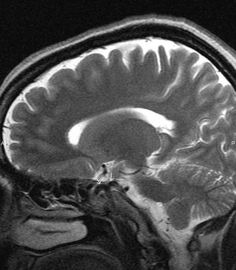
Label: notumor